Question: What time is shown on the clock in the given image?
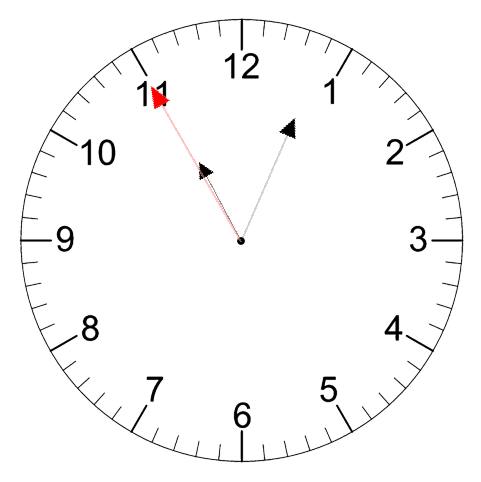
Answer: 11:03:55